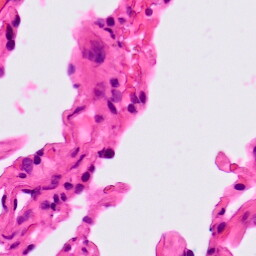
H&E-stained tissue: Lung